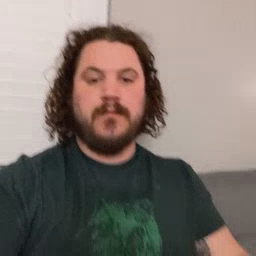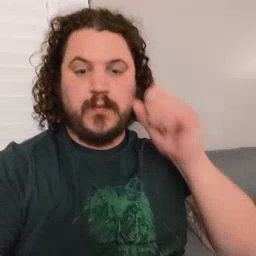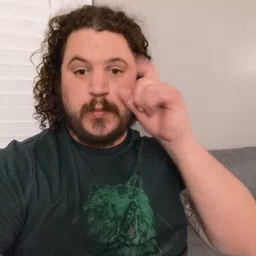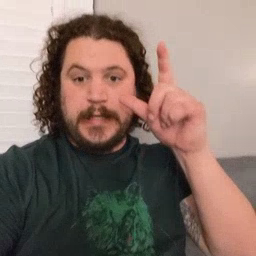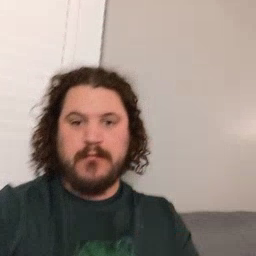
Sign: wake